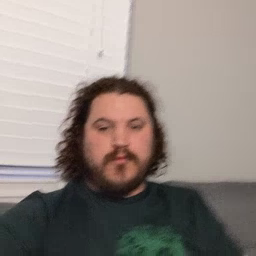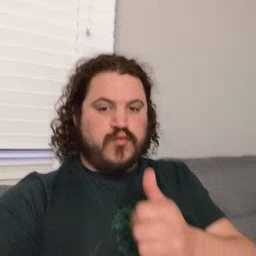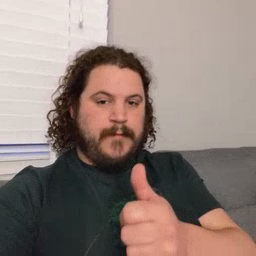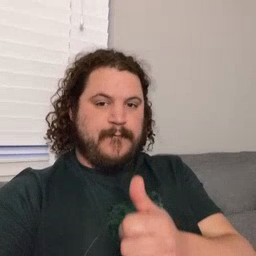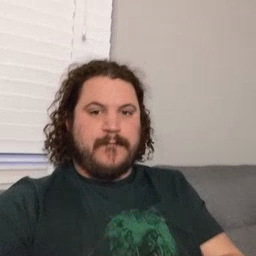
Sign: yourself